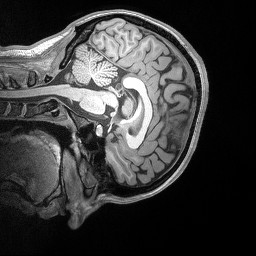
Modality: T1w
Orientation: sagittal
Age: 22
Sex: female
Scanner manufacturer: siemens
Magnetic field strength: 3 T
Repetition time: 2.53 s
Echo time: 0.00164 s